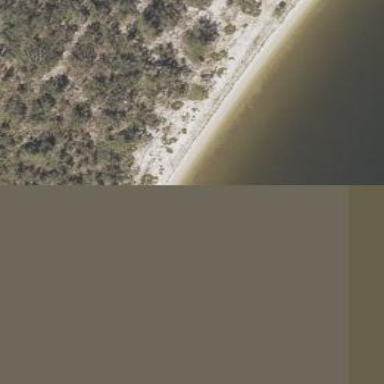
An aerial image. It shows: Sandy beach with natural surface.